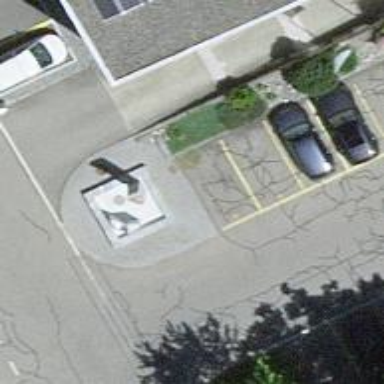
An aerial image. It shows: Decorative fountain as amenity.